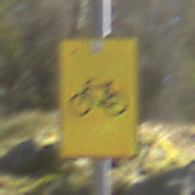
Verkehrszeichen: RadverkehrOhnePfeilsymbol
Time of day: MorningAfternoon
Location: Outdoor (Nature)
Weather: Clear
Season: Winter
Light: Natural